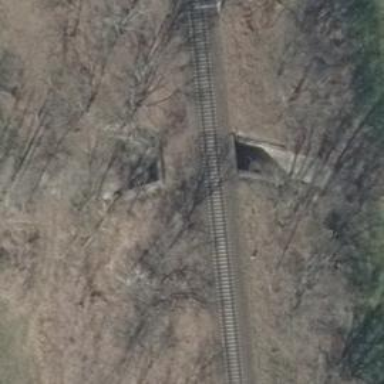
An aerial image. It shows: Bridge over railway with electrified contact lines.